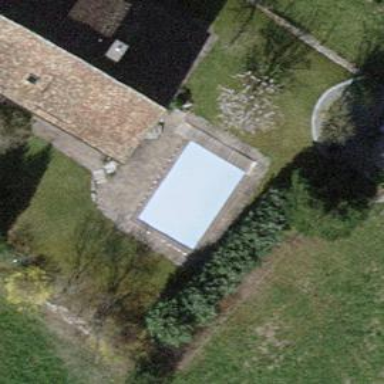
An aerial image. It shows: Swimming pool located in leisure land.